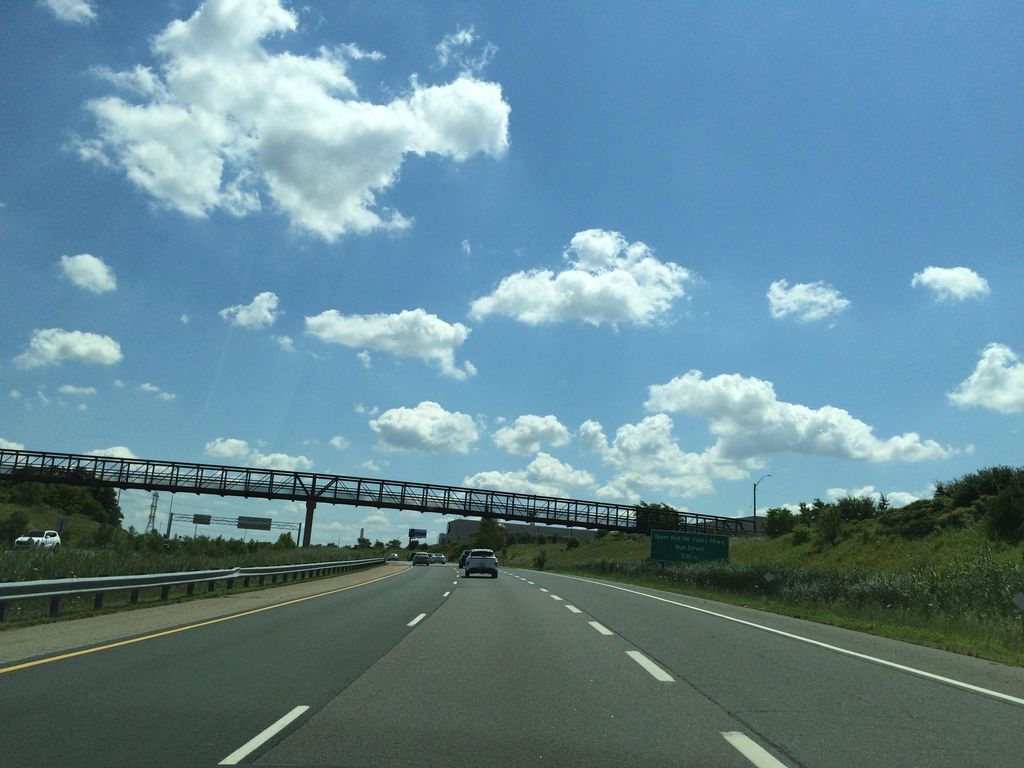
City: hamilton